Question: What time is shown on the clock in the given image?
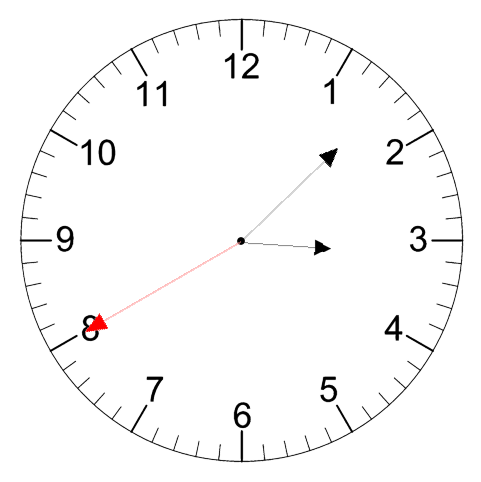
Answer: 03:07:40